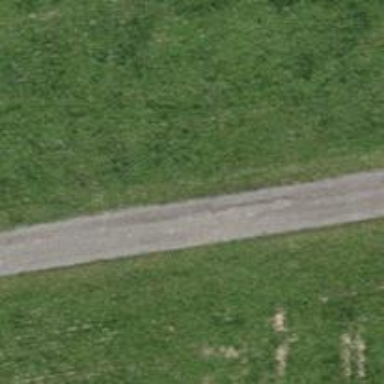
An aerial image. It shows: Track with grade2 pebblestone surface.